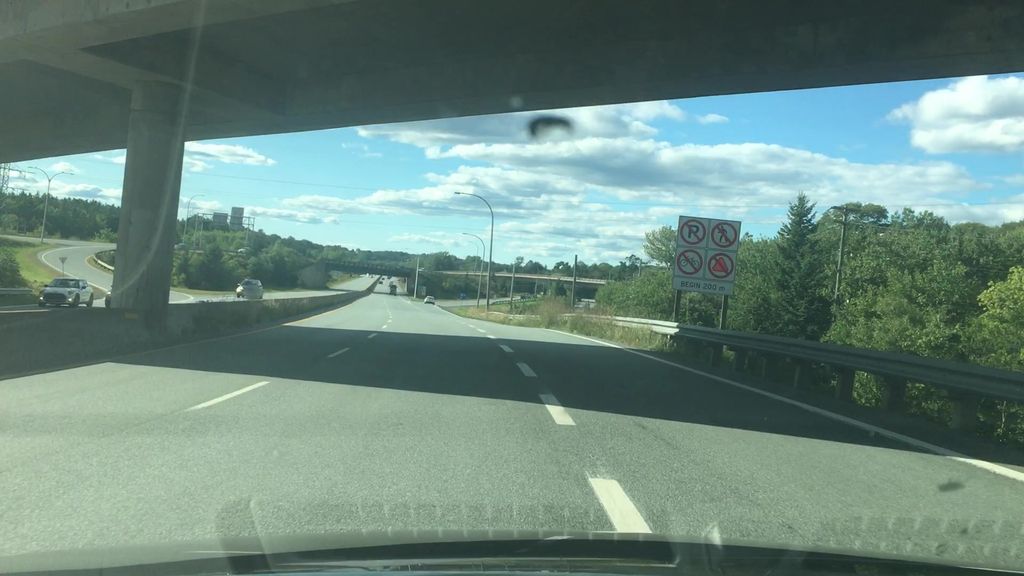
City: halifax